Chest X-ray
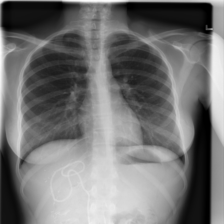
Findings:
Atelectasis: negative
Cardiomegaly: negative
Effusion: negative
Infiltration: negative
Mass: negative
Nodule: negative
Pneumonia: negative
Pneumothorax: negative
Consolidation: negative
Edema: negative
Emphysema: negative
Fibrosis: negative
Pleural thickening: negative
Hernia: negative